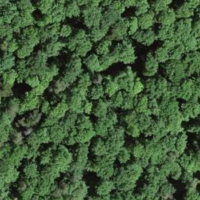
EUNIS habitat code: 41
Species observed at this site:
Turdus viscivorus
Anthus trivialis